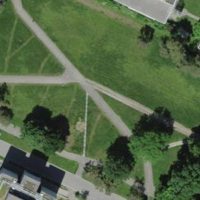
EUNIS habitat code: 53
Species observed at this site:
Fagus sylvatica